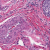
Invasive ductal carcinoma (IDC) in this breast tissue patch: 0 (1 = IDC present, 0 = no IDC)